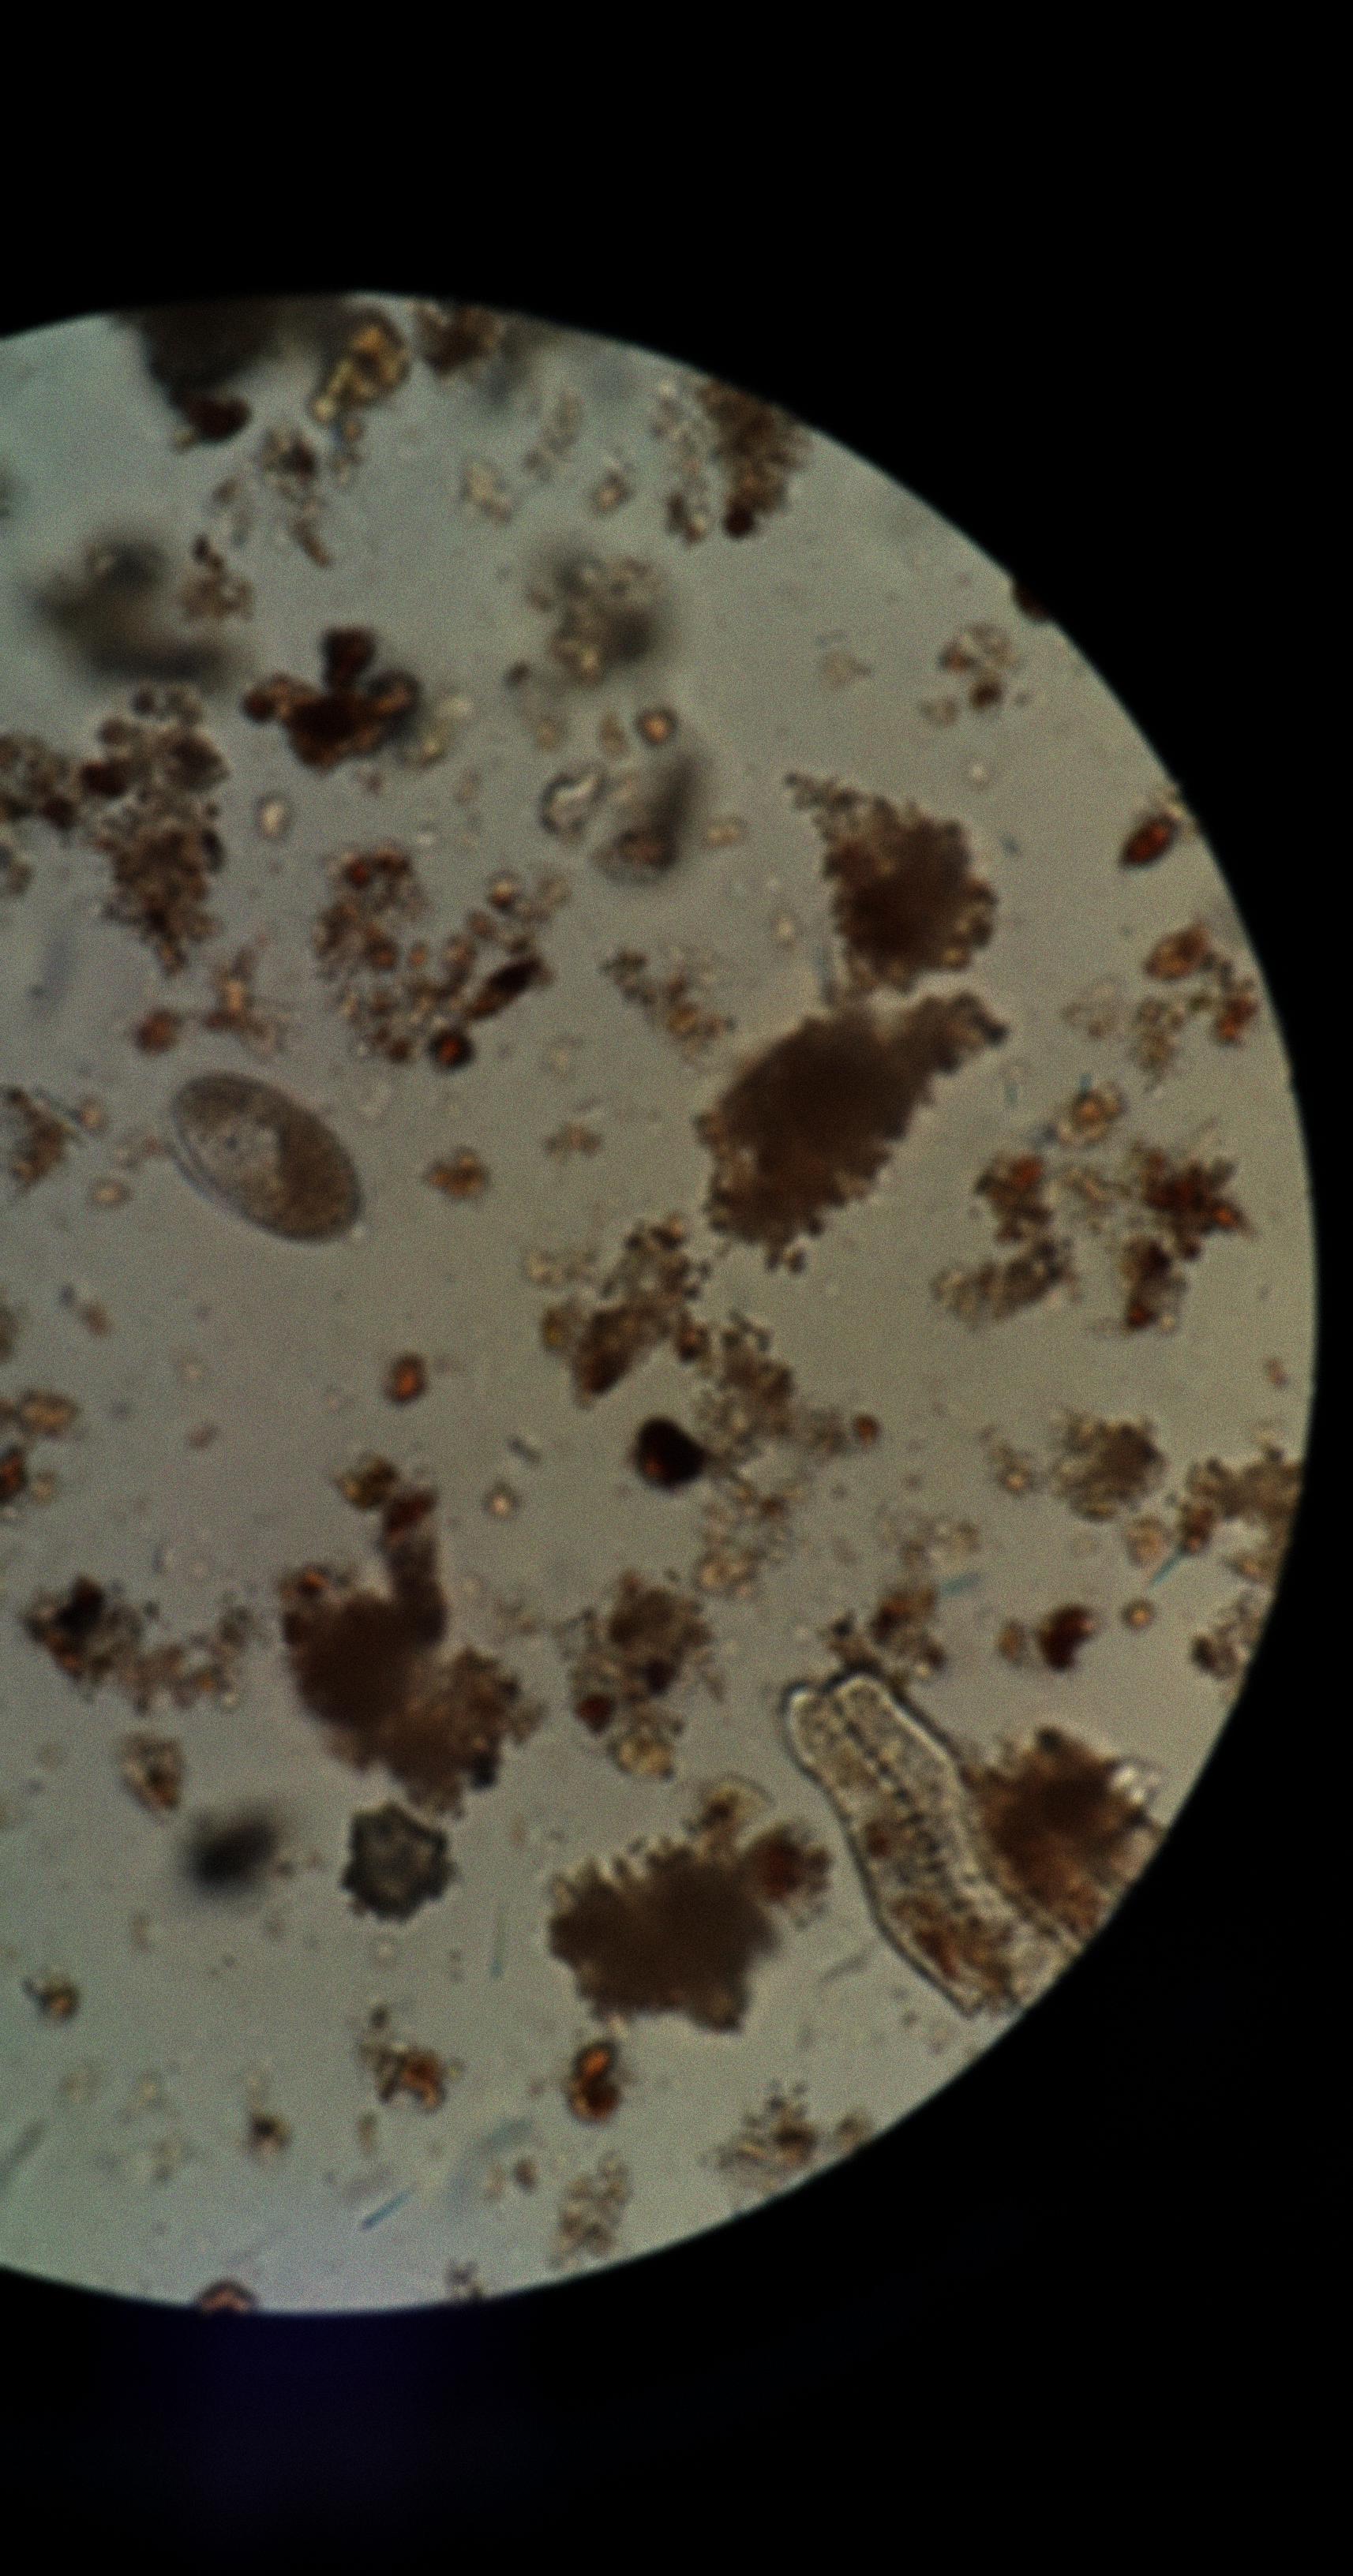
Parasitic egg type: Hookworm egg